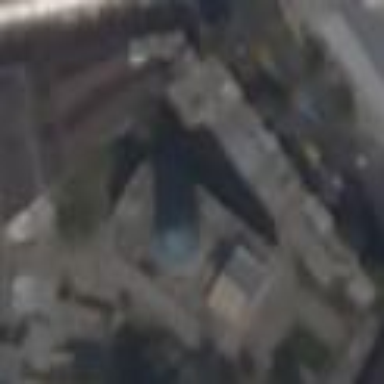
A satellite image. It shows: Building serving as place of worship.